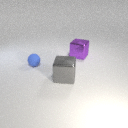
large purple metal cube to the right of large gray metal cube